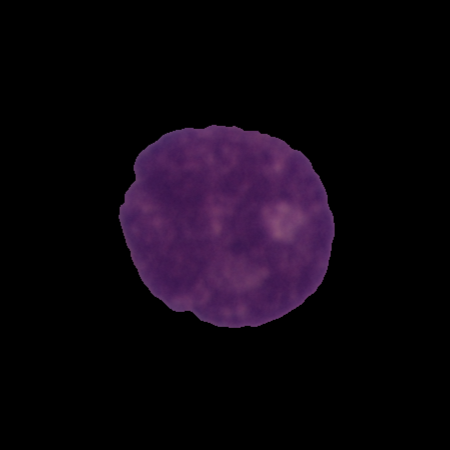
Label: cancer